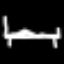
Label: bed